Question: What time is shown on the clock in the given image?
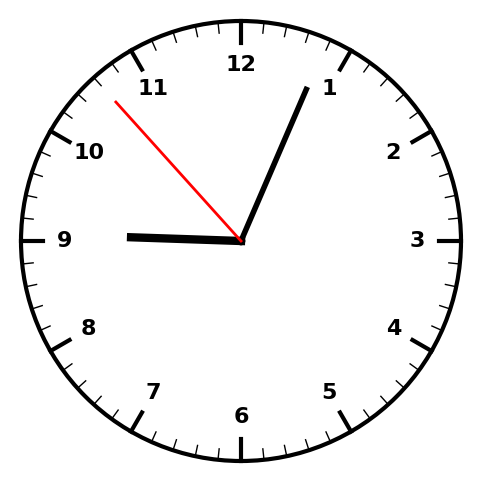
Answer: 09:03:53